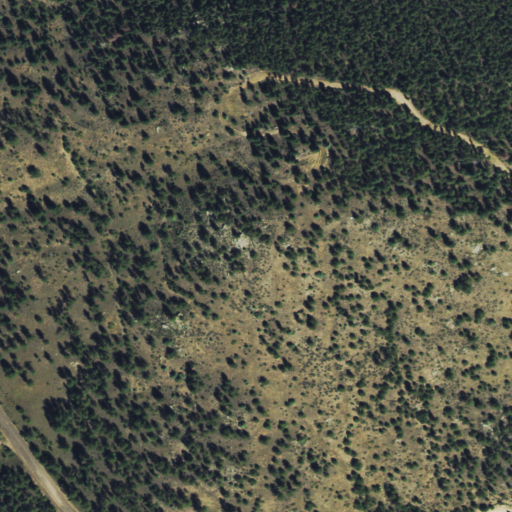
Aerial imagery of mountain in Colorado named Insmont Hill containing evergreen forest and shrub